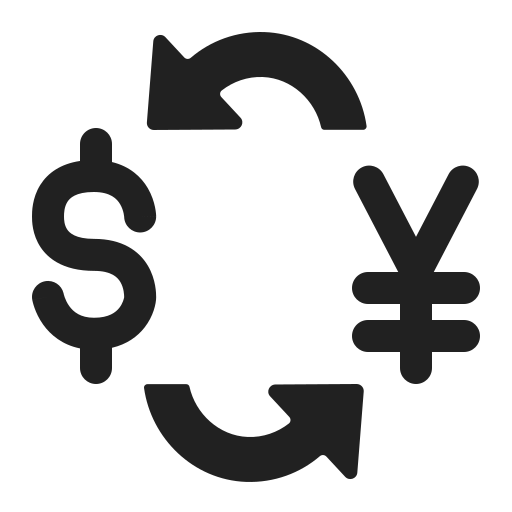
currency exchange high contrast